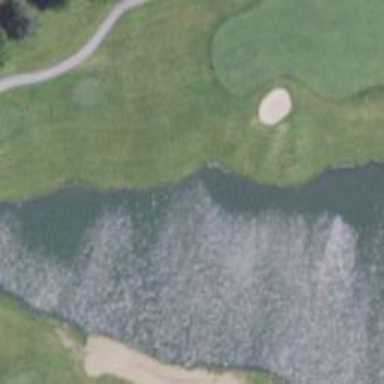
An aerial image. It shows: Water hazard on golf course.